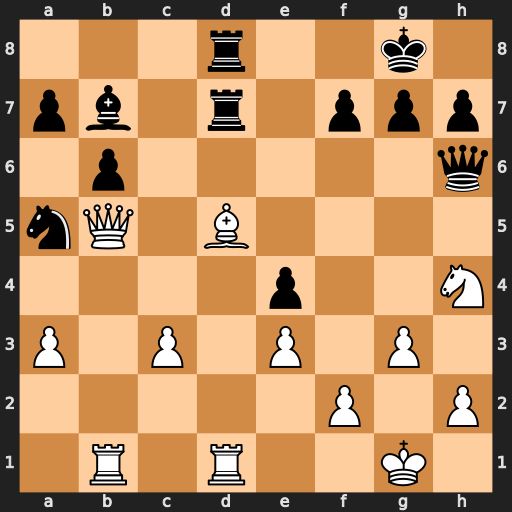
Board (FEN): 3r2k1/pb1r1ppp/1p5q/nQ1B4/4p2N/P1P1P1P1/5P1P/1R1R2K1
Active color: w
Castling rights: -
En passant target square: -
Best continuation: Bxf7+ Rxf7 Rxd8+